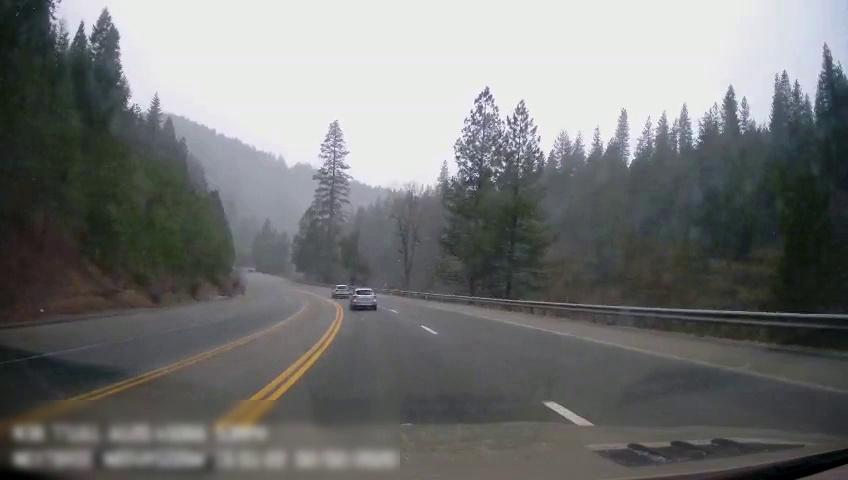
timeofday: Day
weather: Cloudy
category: Drivable Space
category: Vehicles | SUV
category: Vehicles | SUV
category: Lanes | Opposite Lane
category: Lanes | Current Lane
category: Lanes | Current Lane
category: Lanes | Opposite Lane
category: Lanes | Alternate Lane
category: Lanes | Alternate Lane
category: Lanes | Alternate Lane